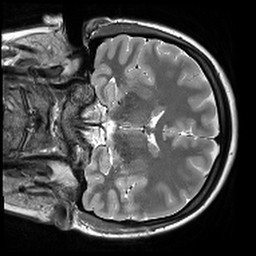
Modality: T2starw
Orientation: coronal
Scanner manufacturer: siemens
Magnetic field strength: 3 T
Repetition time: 9.86 s
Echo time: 0.05 s